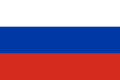
Flag of Russia